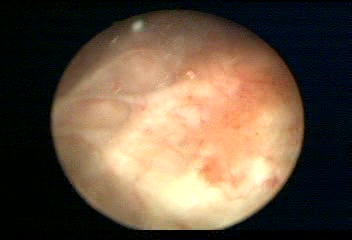
Modality: WLC
Class: Malignant
Subclass: LowGradePapillary
Lesion: L1
Stage: Ta
Morphology: Non-papillary
Bladder cancer association: Yes